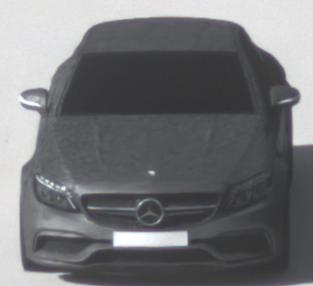
Make: Mercedes-Benz
Model: C 43 AMG
Detailed model: C-Class (205) AMG Limousine
Model produced from: 2016/10
Model produced until: 2018/04
Doors: 4
Color: gray
Road condition: dry road
Daytime: morning or afternoon
Contrast: low contrast